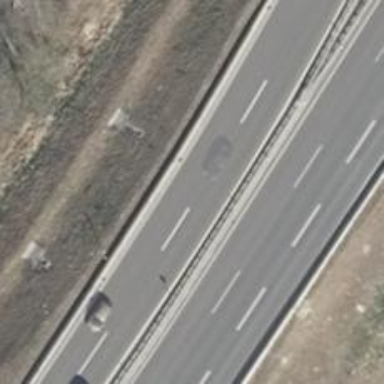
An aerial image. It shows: Asphalt motorway link.